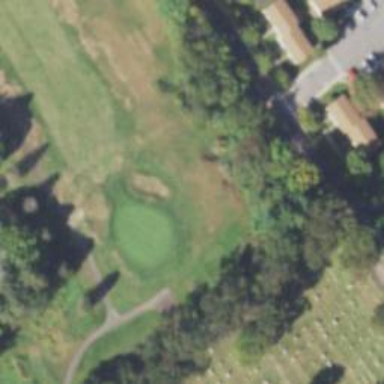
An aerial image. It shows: View of golf hole.